Question: I'm trying to implement SQLite Database in my C# WinForm application, for that I'm referring <URL> but I'm getting following error while inserting record into the database

My Database Helper class code is--
'''
class SQLiteDatabase
{
String dbConnection;
/// <summary>
/// Default Constructor for SQLiteDatabase Class.
/// </summary>
public SQLiteDatabase()
{
dbConnection = "Data Source=test_db.s3db";
}
/// <summary>
/// Single Param Constructor for specifying the DB file.
/// </summary>
/// <param name="inputFile">The File containing the DB</param>
public SQLiteDatabase(String inputFile)
{
dbConnection = String.Format("Data Source={0}", inputFile);
}
/// <summary>
/// Single Param Constructor for specifying advanced connection options.
/// </summary>
/// <param name="connectionOpts">A dictionary containing all desired options and their values</param>
public SQLiteDatabase(Dictionary<String, String> connectionOpts)
{
String str = "";
foreach (KeyValuePair<String, String> row in connectionOpts)
{
str += String.Format("{0}={1}; ", row.Key, row.Value);
}
str = str.Trim().Substring(0, str.Length - 1);
dbConnection = str;
}
/// <summary>
/// Allows the programmer to run a query against the Database.
/// </summary>
/// <param name="sql">The SQL to run</param>
/// <returns>A DataTable containing the result set.</returns>
public DataTable GetDataTable(string sql)
{
DataTable dt = new DataTable();
try
{
SQLiteConnection cnn = new SQLiteConnection(dbConnection);
cnn.Open();
SQLiteCommand mycommand = new SQLiteCommand(cnn);
mycommand.CommandText = sql;
SQLiteDataReader reader = mycommand.ExecuteReader();
dt.Load(reader);
reader.Close();
cnn.Close();
}
catch (Exception e)
{
throw new Exception(e.Message);
}
return dt;
}
/// <summary>
/// Allows the programmer to interact with the database for purposes other than a query.
/// </summary>
/// <param name="sql">The SQL to be run.</param>
/// <returns>An Integer containing the number of rows updated.</returns>
public int ExecuteNonQuery(string sql)
{
SQLiteConnection cnn = new SQLiteConnection(dbConnection);
cnn.Open();
SQLiteCommand mycommand = new SQLiteCommand(cnn);
mycommand.CommandText = sql;
int rowsUpdated = mycommand.ExecuteNonQuery();
cnn.Close();
return rowsUpdated;
}
/// <summary>
/// Allows the programmer to retrieve single items from the DB.
/// </summary>
/// <param name="sql">The query to run.</param>
/// <returns>A string.</returns>
public string ExecuteScalar(string sql)
{
SQLiteConnection cnn = new SQLiteConnection(dbConnection);
cnn.Open();
SQLiteCommand mycommand = new SQLiteCommand(cnn);
mycommand.CommandText = sql;
object value = mycommand.ExecuteScalar();
cnn.Close();
if (value != null)
{
return value.ToString();
}
return "";
}
/// <summary>
/// Allows the programmer to easily insert into the DB
/// </summary>
/// <param name="tableName">The table into which we insert the data.</param>
/// <param name="data">A dictionary containing the column names and data for the insert.</param>
/// <returns>A boolean true or false to signify success or failure.</returns>
public bool Insert(String tableName, Dictionary<String, String> data)
{
String columns = "";
String values = "";
Boolean returnCode = true;
foreach (KeyValuePair<String, String> val in data)
{
columns += String.Format(" {0},", val.Key.ToString());
values += String.Format(" '{0}',", val.Value);
}
columns = columns.Substring(0, columns.Length - 1);
values = values.Substring(0, values.Length - 1);
try
{
// Getting Error Here
this.ExecuteNonQuery(String.Format("insert into {0}({1}) values({2});", tableName, columns, values));
}
catch (Exception fail)
{
MessageBox.Show(fail.Message);
returnCode = false;
}
return returnCode;
}
}
'''
I'm getting exception in at following line--
'''
this.ExecuteNonQuery(String.Format("insert into {0}({1}) values({2});", tableName, columns, values));
'''
Thank you..!
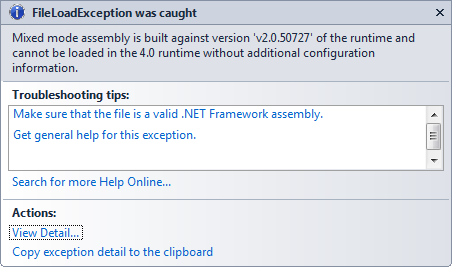
Answer: You can configure this in your app config by adding the following xml:
'''
<startup useLegacyV2RuntimeActivationPolicy="true">
<supportedRuntime version="v4.0" sku=".NETFramework,Version=v4.0"/>
<requiredRuntime version="v4.0.20506" />
</startup>
'''
In this <URL> there you would get more informations about this.